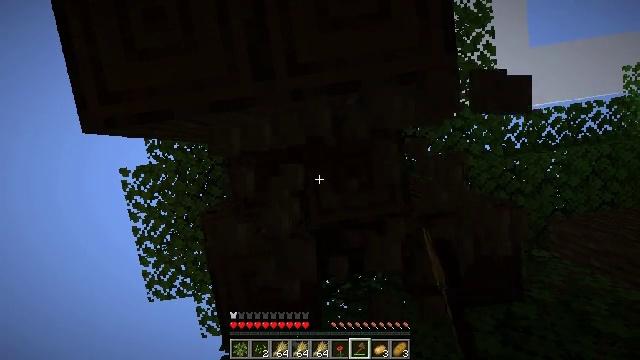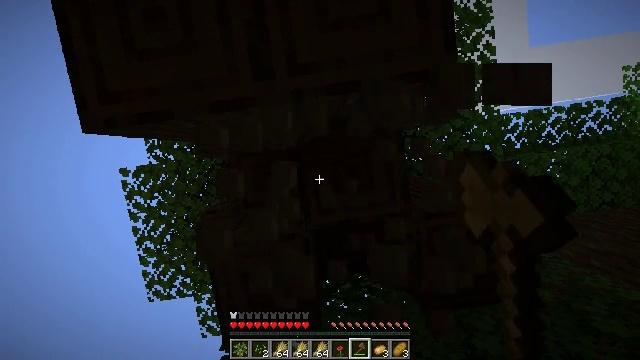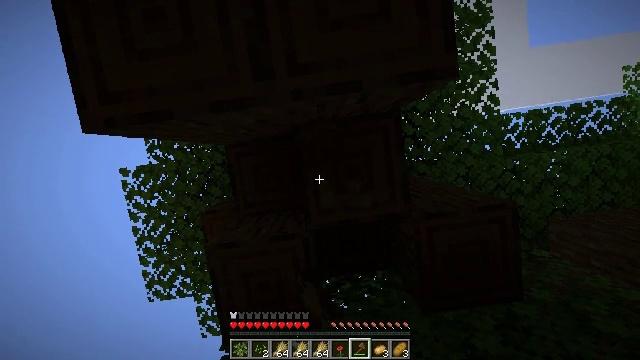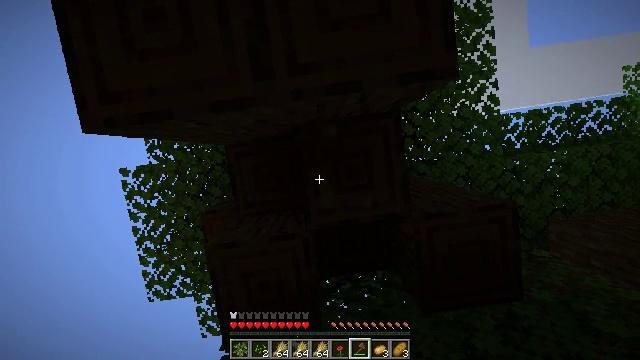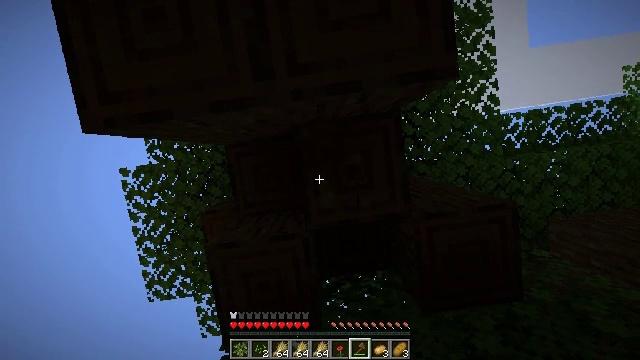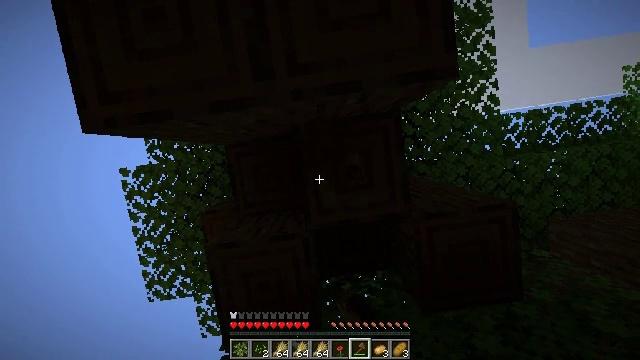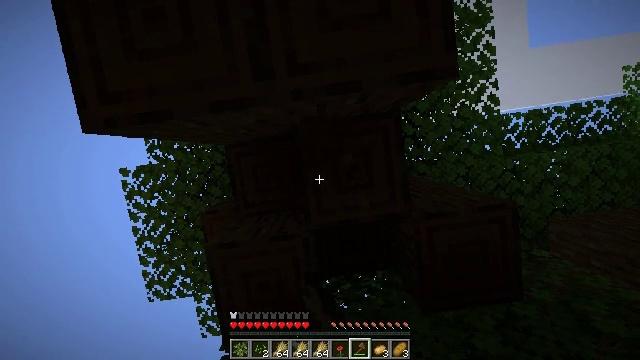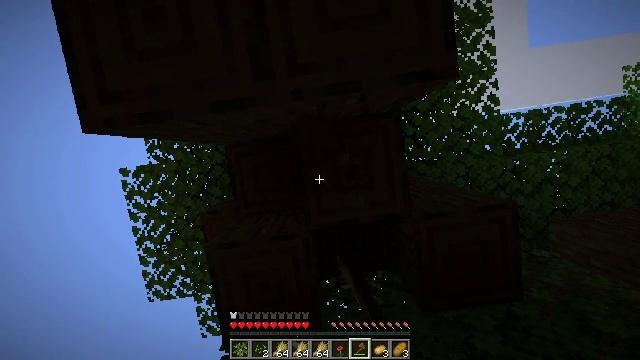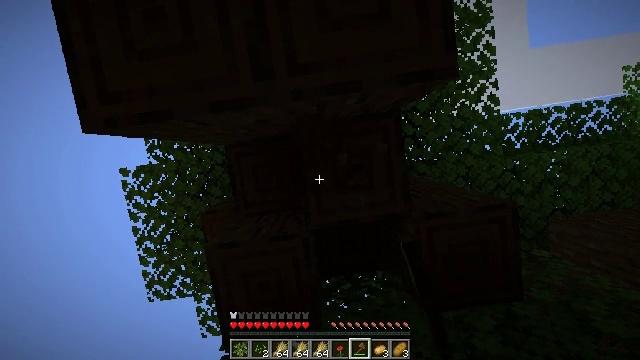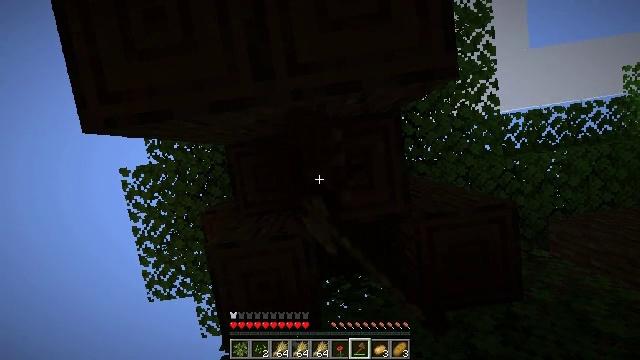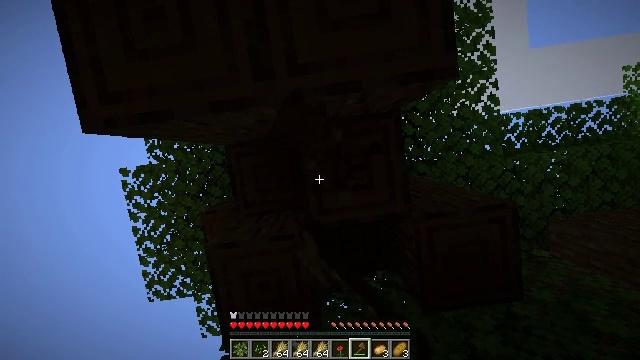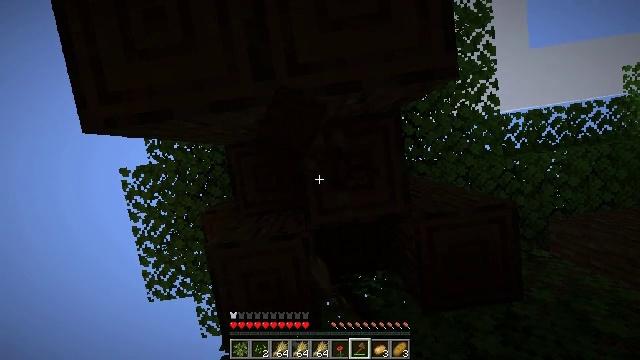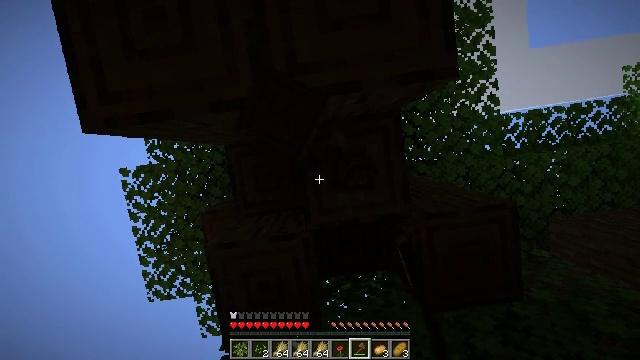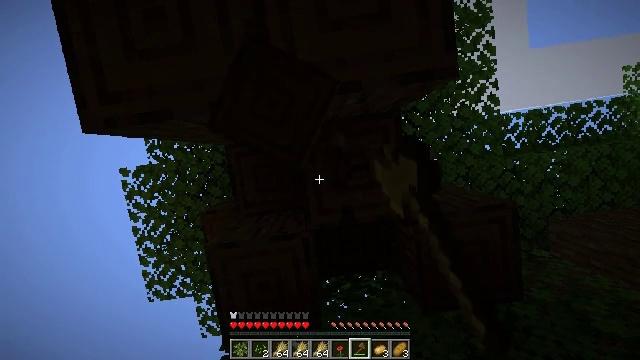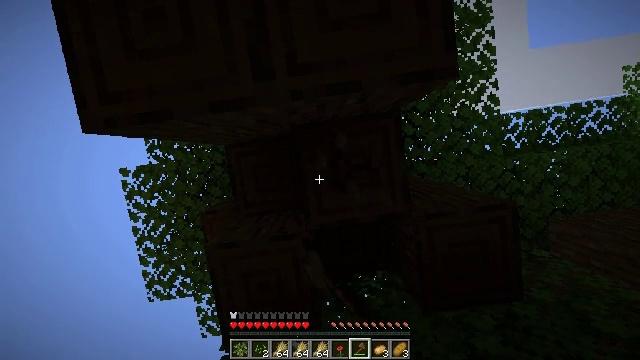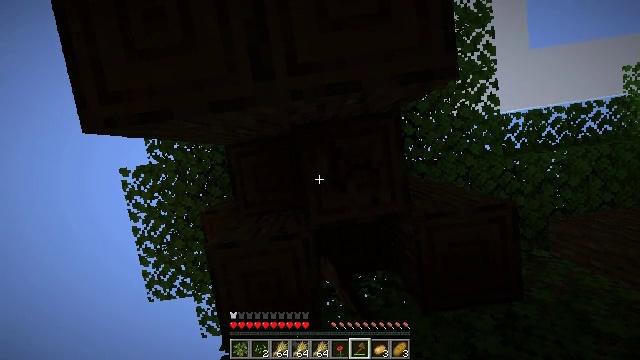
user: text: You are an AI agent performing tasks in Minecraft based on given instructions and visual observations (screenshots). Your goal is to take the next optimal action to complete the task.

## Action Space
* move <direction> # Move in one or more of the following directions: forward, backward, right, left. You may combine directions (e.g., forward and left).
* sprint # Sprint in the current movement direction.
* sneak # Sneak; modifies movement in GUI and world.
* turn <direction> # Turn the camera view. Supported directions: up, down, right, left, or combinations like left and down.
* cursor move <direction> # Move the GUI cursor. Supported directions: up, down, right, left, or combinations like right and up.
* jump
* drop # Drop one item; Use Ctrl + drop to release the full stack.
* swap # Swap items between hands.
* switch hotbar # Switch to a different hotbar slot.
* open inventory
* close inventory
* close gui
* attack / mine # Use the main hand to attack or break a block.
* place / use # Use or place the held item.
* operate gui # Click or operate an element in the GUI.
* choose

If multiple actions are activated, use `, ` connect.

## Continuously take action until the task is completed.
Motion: motion action
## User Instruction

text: Collect dark oak log for building.
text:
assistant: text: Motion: attack / mine
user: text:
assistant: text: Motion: attack / mine
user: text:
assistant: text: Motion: attack / mine
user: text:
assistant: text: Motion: attack / mine
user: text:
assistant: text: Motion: attack / mine
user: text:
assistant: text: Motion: attack / mine
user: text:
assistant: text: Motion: attack / mine
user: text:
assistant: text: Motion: attack / mine
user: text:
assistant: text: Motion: attack / mine
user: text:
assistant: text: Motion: attack / mine
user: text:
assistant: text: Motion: attack / mine
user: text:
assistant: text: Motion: attack / mine
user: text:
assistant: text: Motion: attack / mine
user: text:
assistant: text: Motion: attack / mine
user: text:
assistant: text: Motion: attack / mine
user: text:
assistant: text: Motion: attack / mine
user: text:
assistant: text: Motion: attack / mine
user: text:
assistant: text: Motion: attack / mine
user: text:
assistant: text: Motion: attack / mine
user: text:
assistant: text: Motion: attack / mine
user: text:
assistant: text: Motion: attack / mine
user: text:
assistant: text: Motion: attack / mine
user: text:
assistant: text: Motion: attack / mine
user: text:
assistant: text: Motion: attack / mine
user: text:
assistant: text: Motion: attack / mine
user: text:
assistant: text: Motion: attack / mine
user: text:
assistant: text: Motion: attack / mine
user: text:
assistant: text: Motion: attack / mine
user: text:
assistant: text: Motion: attack / mine
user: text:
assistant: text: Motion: attack / mine